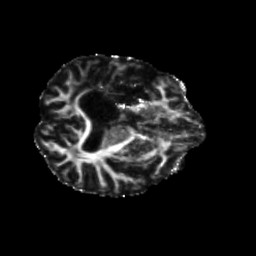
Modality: FA
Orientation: axial
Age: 31
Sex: female
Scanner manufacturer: siemens
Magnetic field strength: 3 T
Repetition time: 5.25 s
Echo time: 0.08 s